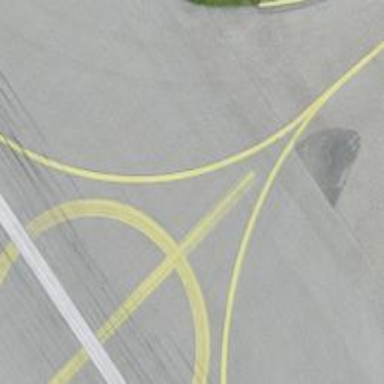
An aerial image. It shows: View of taxiway at the airport.